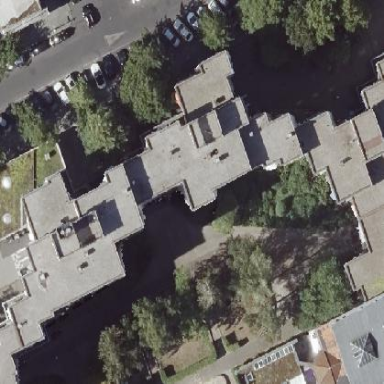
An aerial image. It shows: Part of building is shown in the image.